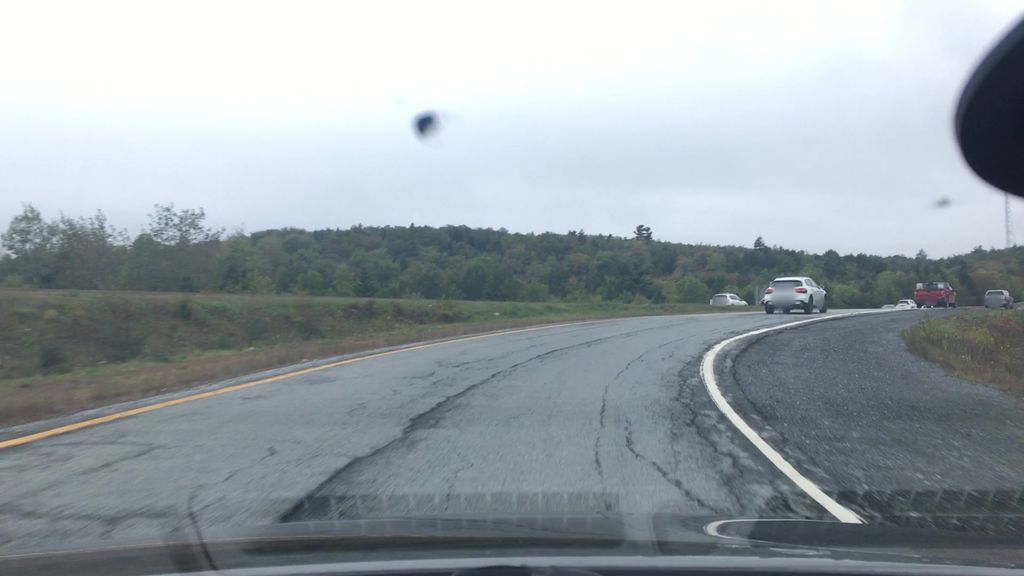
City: halifax